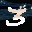
Label: 3